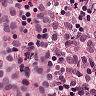
Metastatic tissue present: yes